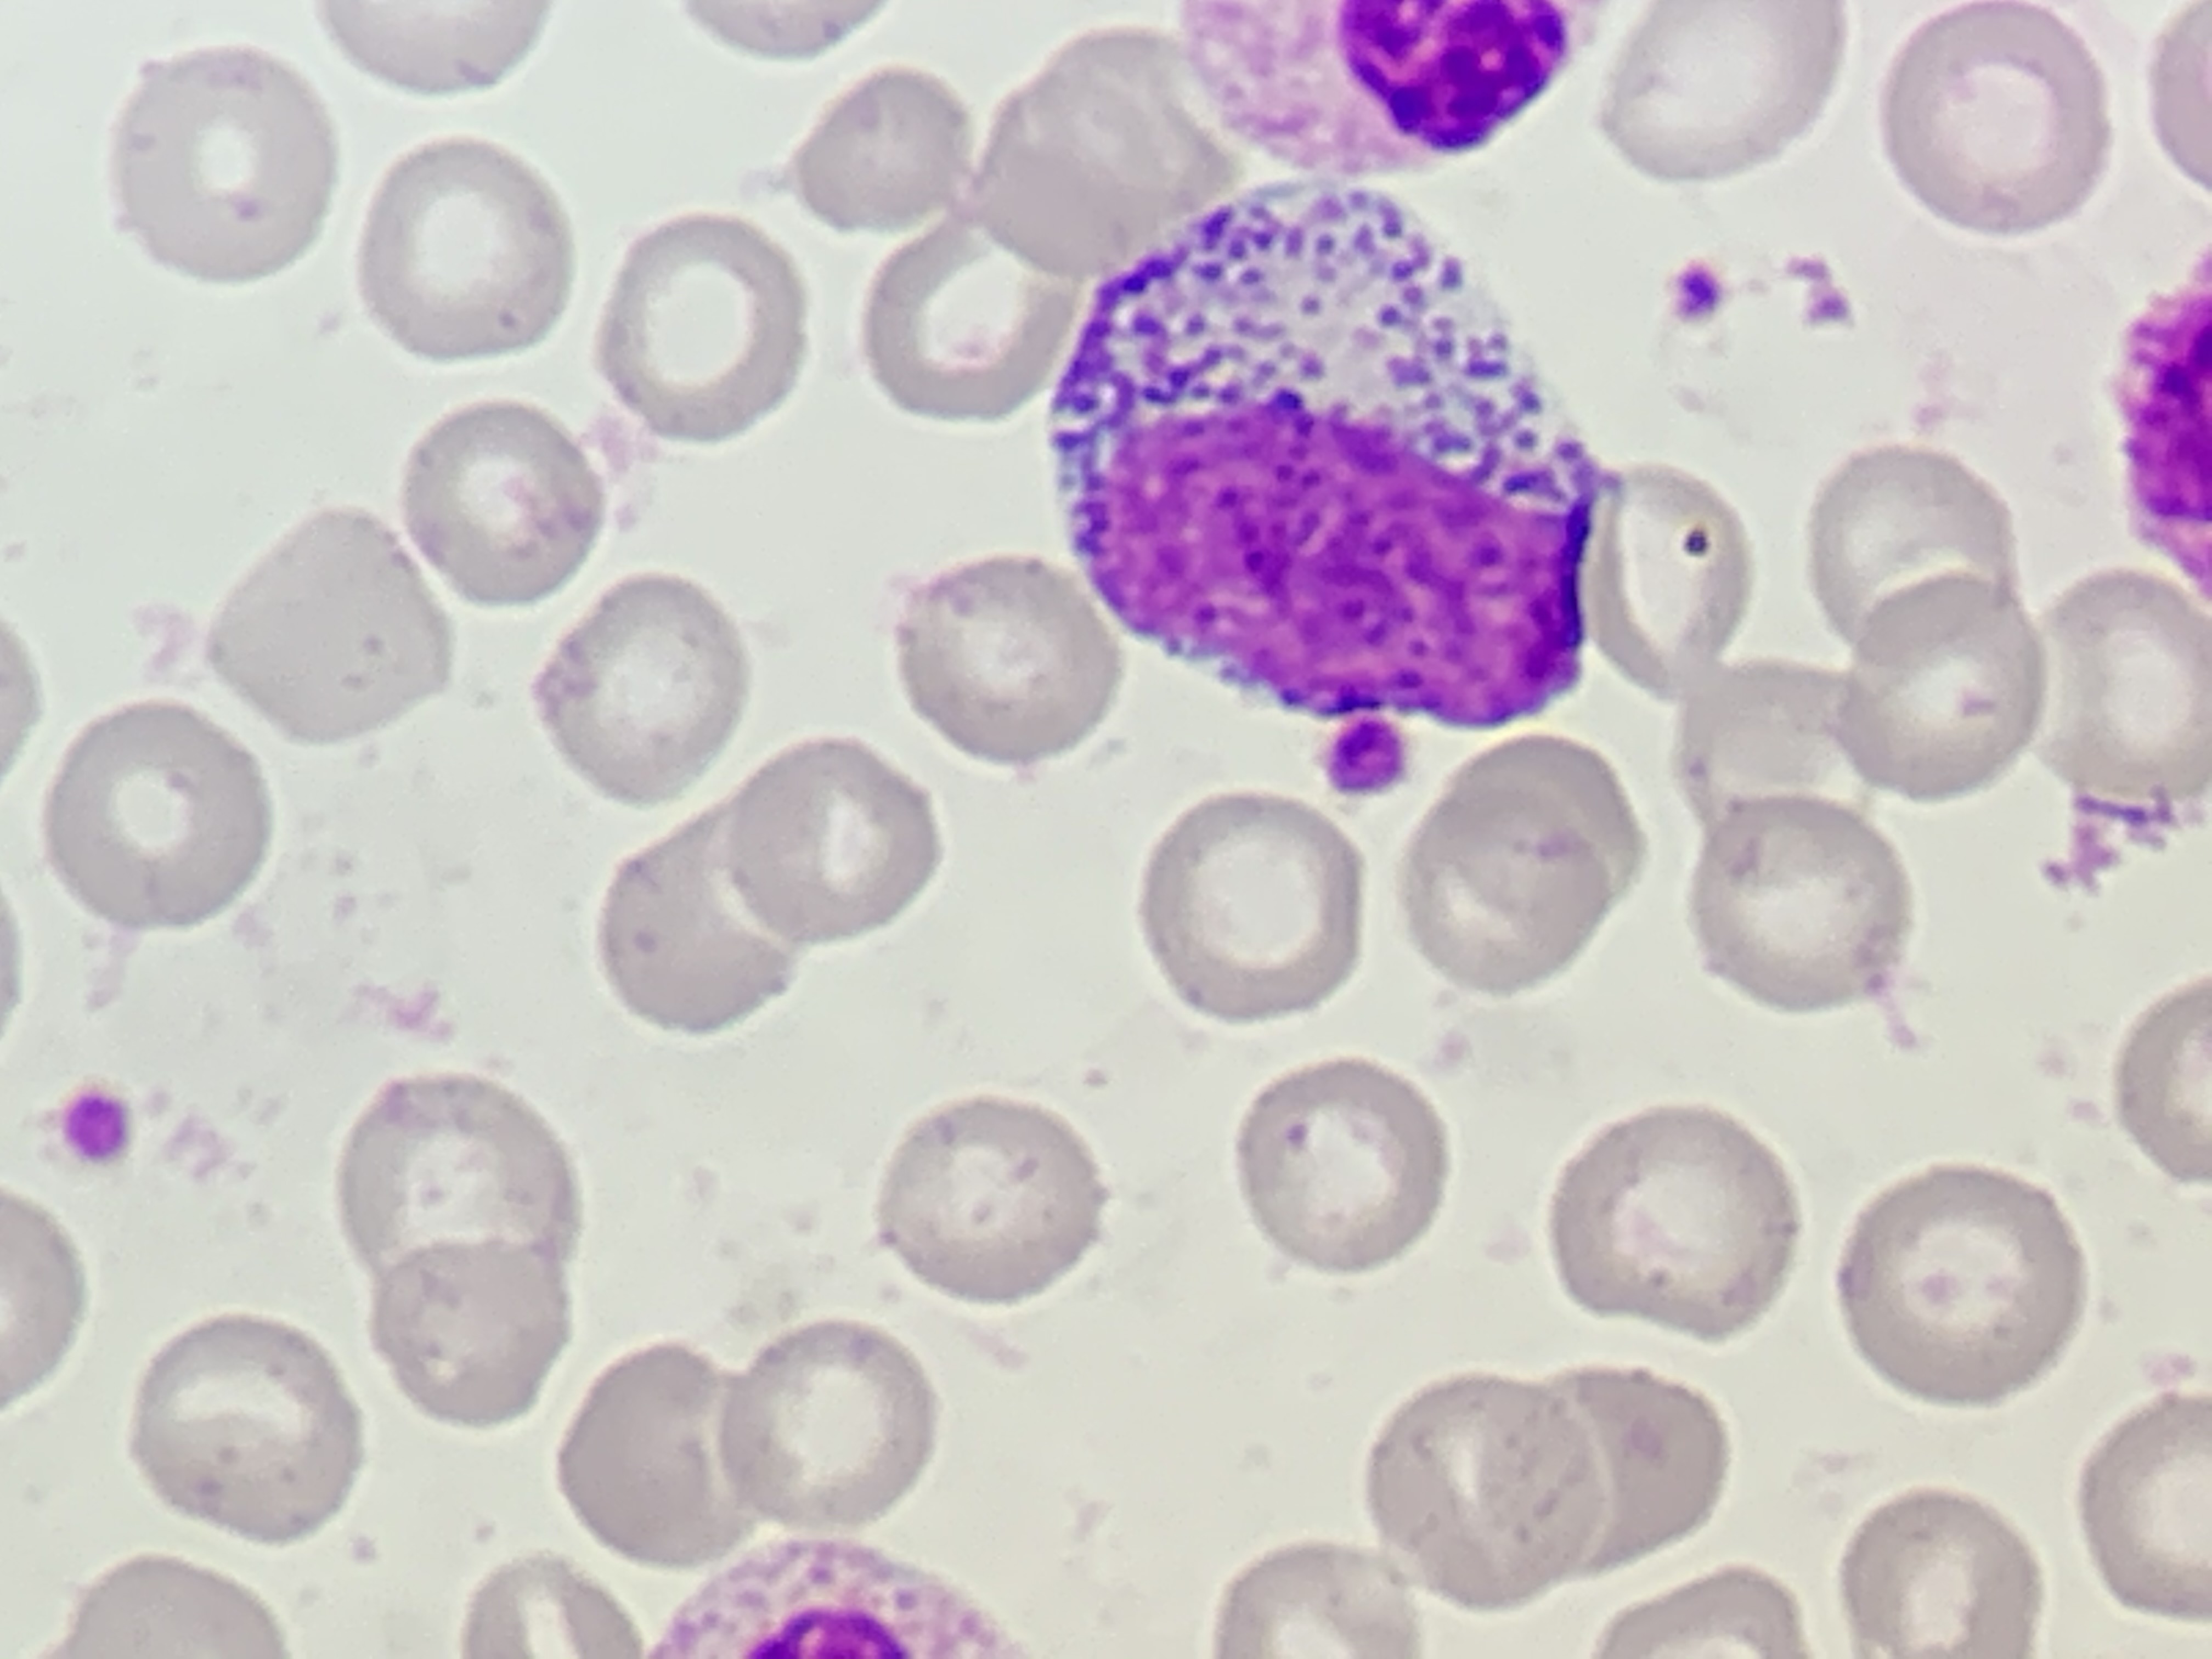
Cell type: MYELOCYTE